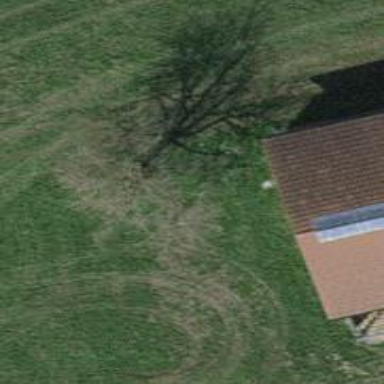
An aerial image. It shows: Beautiful tree in nature.